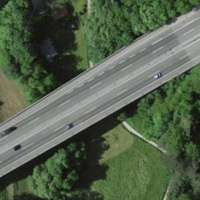
EUNIS habitat code: 57
Species observed at this site:
Milvus milvus